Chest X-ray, AP view. Patient: 46 years old, sex M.
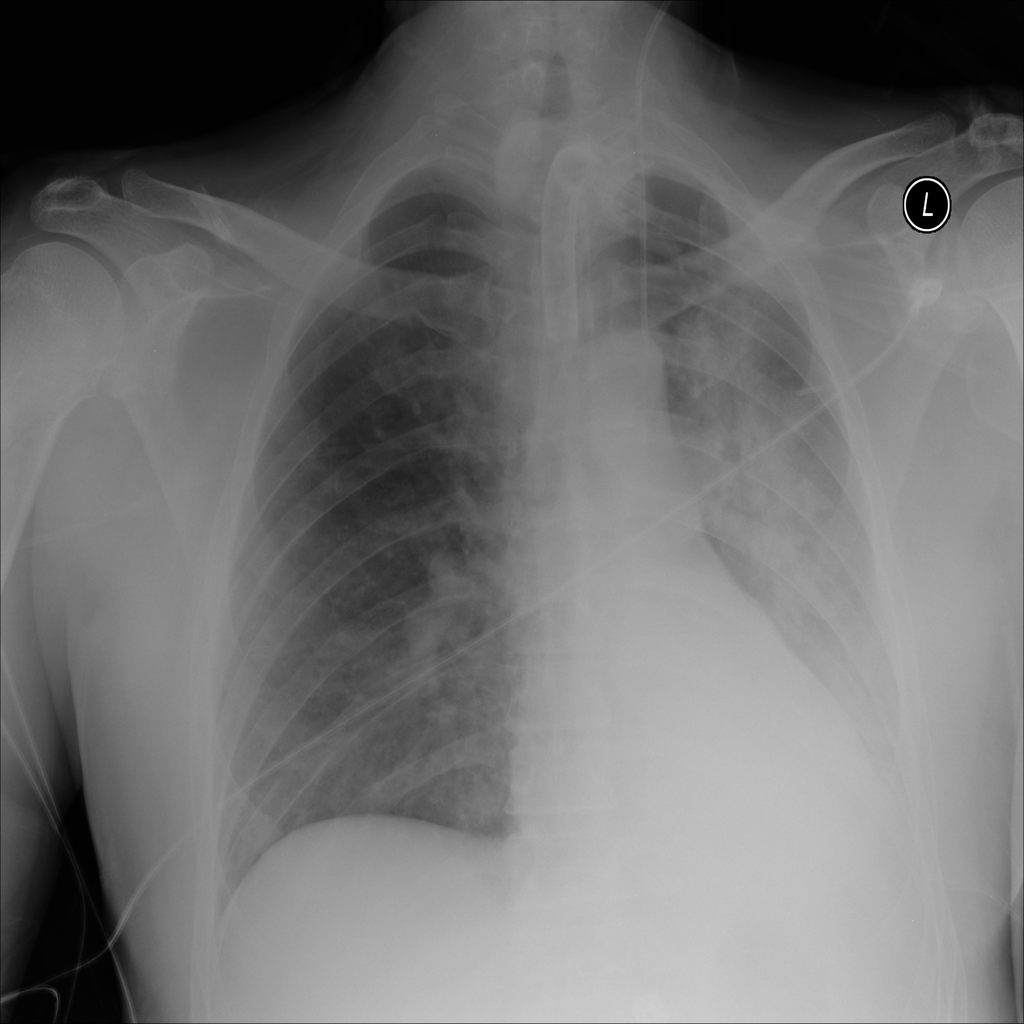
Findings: Atelectasis, Pneumonia